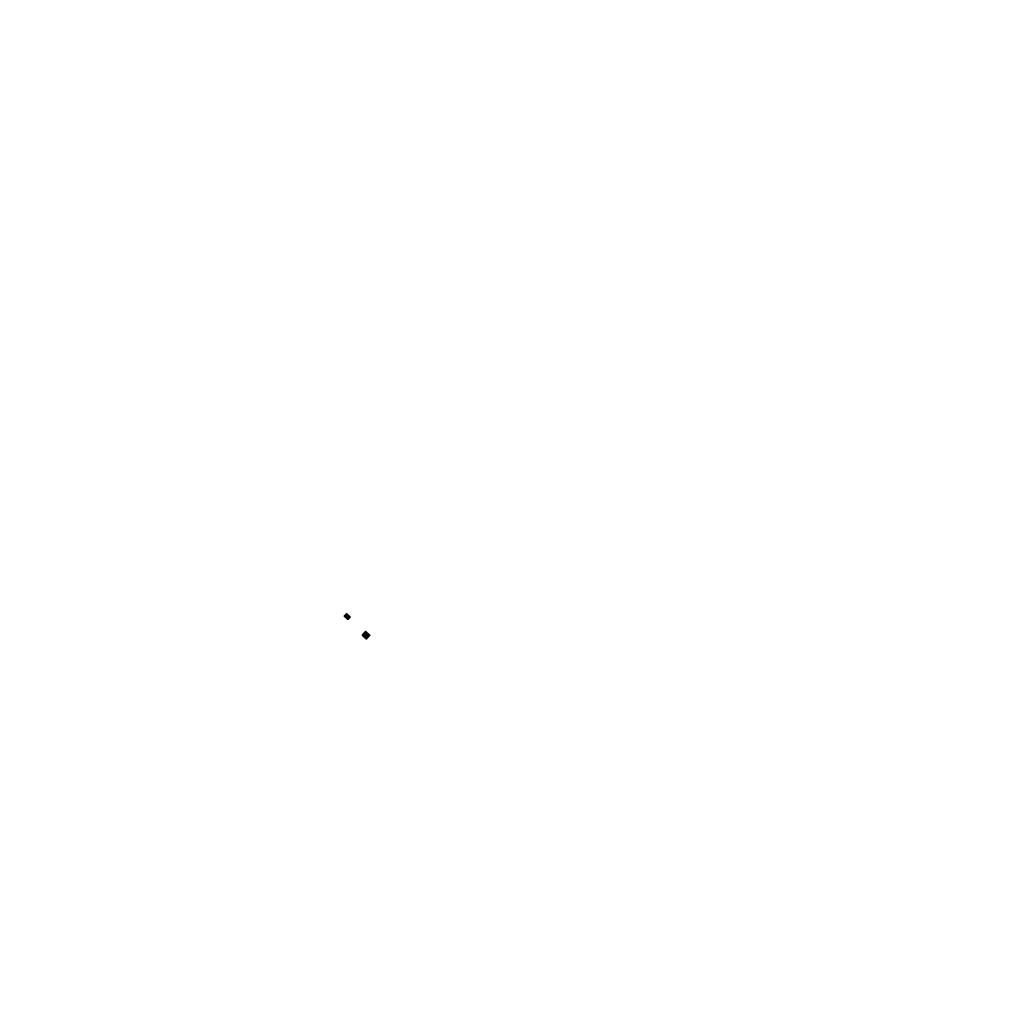
Tags: overhead vector_map, agriculture, recreation, individual_rise, density_2, Building, 1.0 km²